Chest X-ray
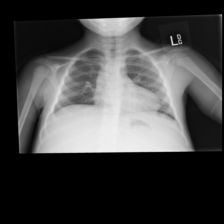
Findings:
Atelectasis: negative
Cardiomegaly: negative
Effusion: negative
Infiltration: negative
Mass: negative
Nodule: negative
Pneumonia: negative
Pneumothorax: negative
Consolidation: negative
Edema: negative
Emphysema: negative
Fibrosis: negative
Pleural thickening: negative
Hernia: negative